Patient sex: F
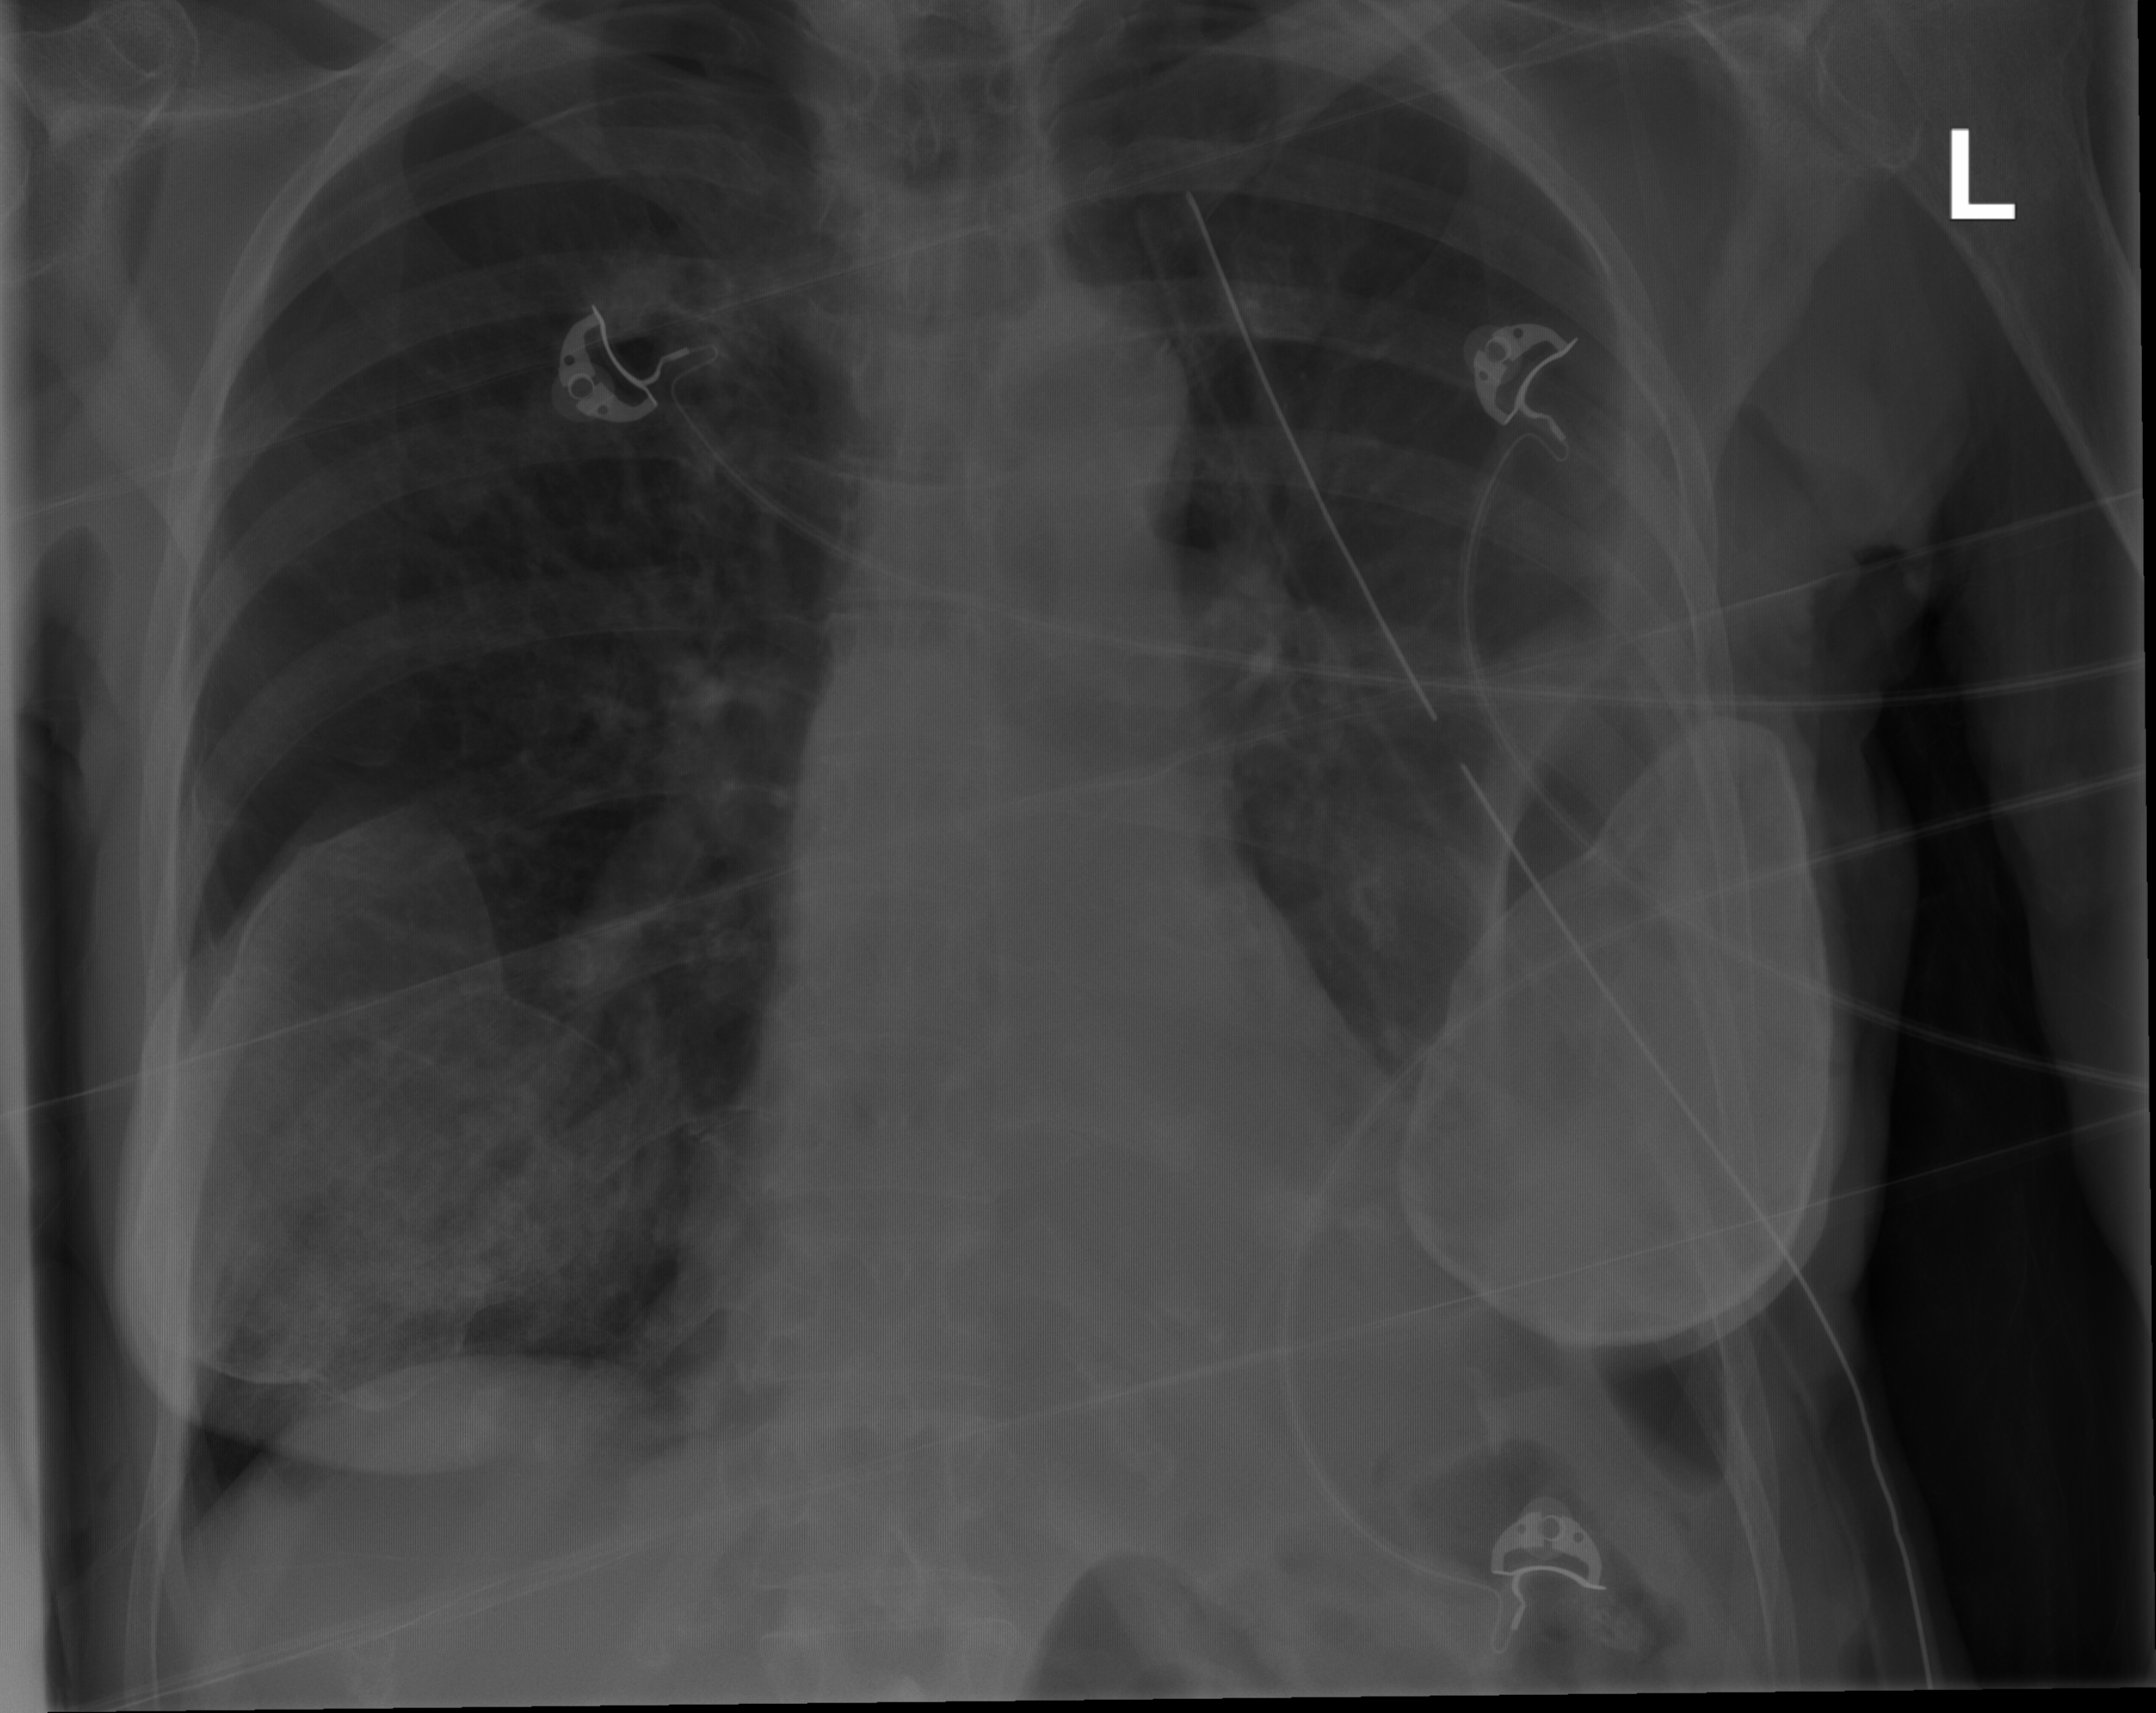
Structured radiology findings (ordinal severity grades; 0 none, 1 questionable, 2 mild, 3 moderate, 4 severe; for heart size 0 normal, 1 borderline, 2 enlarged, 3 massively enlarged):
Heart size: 0
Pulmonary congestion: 0
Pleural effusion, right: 0
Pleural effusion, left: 0
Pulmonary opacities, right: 0
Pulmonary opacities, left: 0
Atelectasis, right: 0
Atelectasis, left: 2